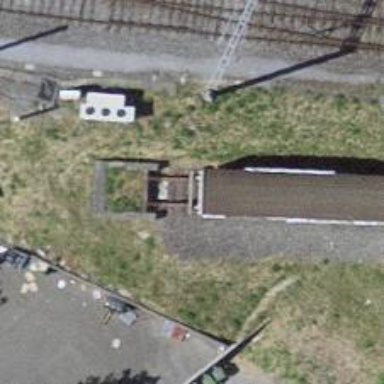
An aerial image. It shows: Railway buffer stop.